Question: I have a sql statement that brings back the following rows:

I would like to obtain these values from a JDBC result set as two objects. One for the customer with customerNo 1 and the other for customer 2. I would like the two objects to have another array value with the related Titles with the object values.
The structure would ultimately look like this (in JSON):
{customerNo : 1, ["Object 1", "Object 2", "Object 3"]}, {customerNo : 2, ["Object 4", "Object 5"]}
How can I accomplish this with JDBC?
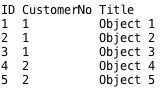
Answer: You can use a Map to initially collect the results in the format you want.
'''
Map<Integer, Set<String>> customerTitles = new HashMap<Integer, Set<String>>();
while(resultSet.next()) {
Integer custId = resultSet.getInt(1);
Set<String> titles = customerTitles.containsKey(custId) ?
customerTitles.get(custId) : new HashSet<String>();
titles.add(resultSet.getString(2));
customerTitles.put(custId, titles);
}
'''
Once you have it collected this way, you can iterate over the Map and in turn the Sets within and convert them to JSON
'''
// Convert to Json array here using your JSON library
for(Integer custId : customerTitles.keySet()) {
for(String title : customerTitles.get(custId)) {
}
}
'''